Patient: sex F, age 56
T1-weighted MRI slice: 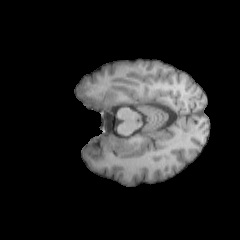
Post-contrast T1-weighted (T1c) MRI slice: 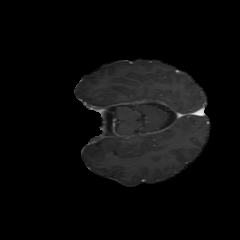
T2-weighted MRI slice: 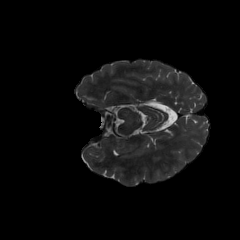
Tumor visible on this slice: no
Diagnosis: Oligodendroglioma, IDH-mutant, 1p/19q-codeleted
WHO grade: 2